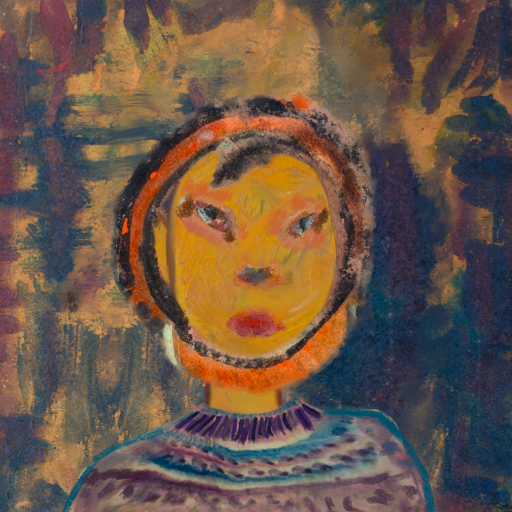
Background: InTheSun, Head And Neck Front: After_Raid, Face Front: Boggyland, Bust: HillGirl, Hair Front: Childish, Head Accessory: Blank, Second Necklace: Blank, Necklace: HillGirl, Baby: Blank